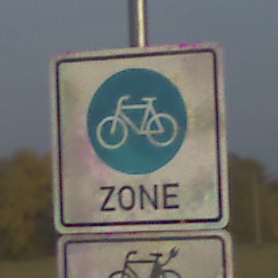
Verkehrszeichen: BeginnFahrradzone
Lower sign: EinspurigeFahrzeugeFrei6
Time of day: SunriseSunset
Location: Outdoor (Nature)
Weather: PartlyCloudy
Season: NotSpecified
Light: Natural